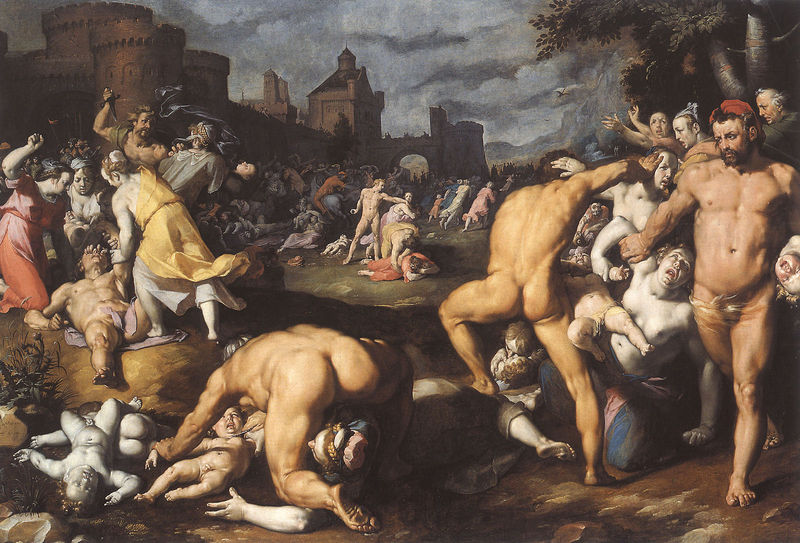
Titel: Das Massaker der Unschuldigen
Künstler: Cornelis Cornelisz van Haarlem
Institution: Amsterdam, Rijksmuseum
Schlagwörter: himmel, kampf, nackt, vogel, wolken, landschaft, menschen, sand, männer, schloss, herodes, messer, mord, neues testament, tod, tot, kind, kinder, turm, gewalt, krieg, schlacht, zinnen, nacktheit, burg, babys, festung, sex, leichen, orgie, mauern, hölle, historiengemälde, töten, mörder, feste, biblische szene, pöbel, kindermord, sclacht, mob, grauen, nakcte, metzelei, mobb, knabenmord